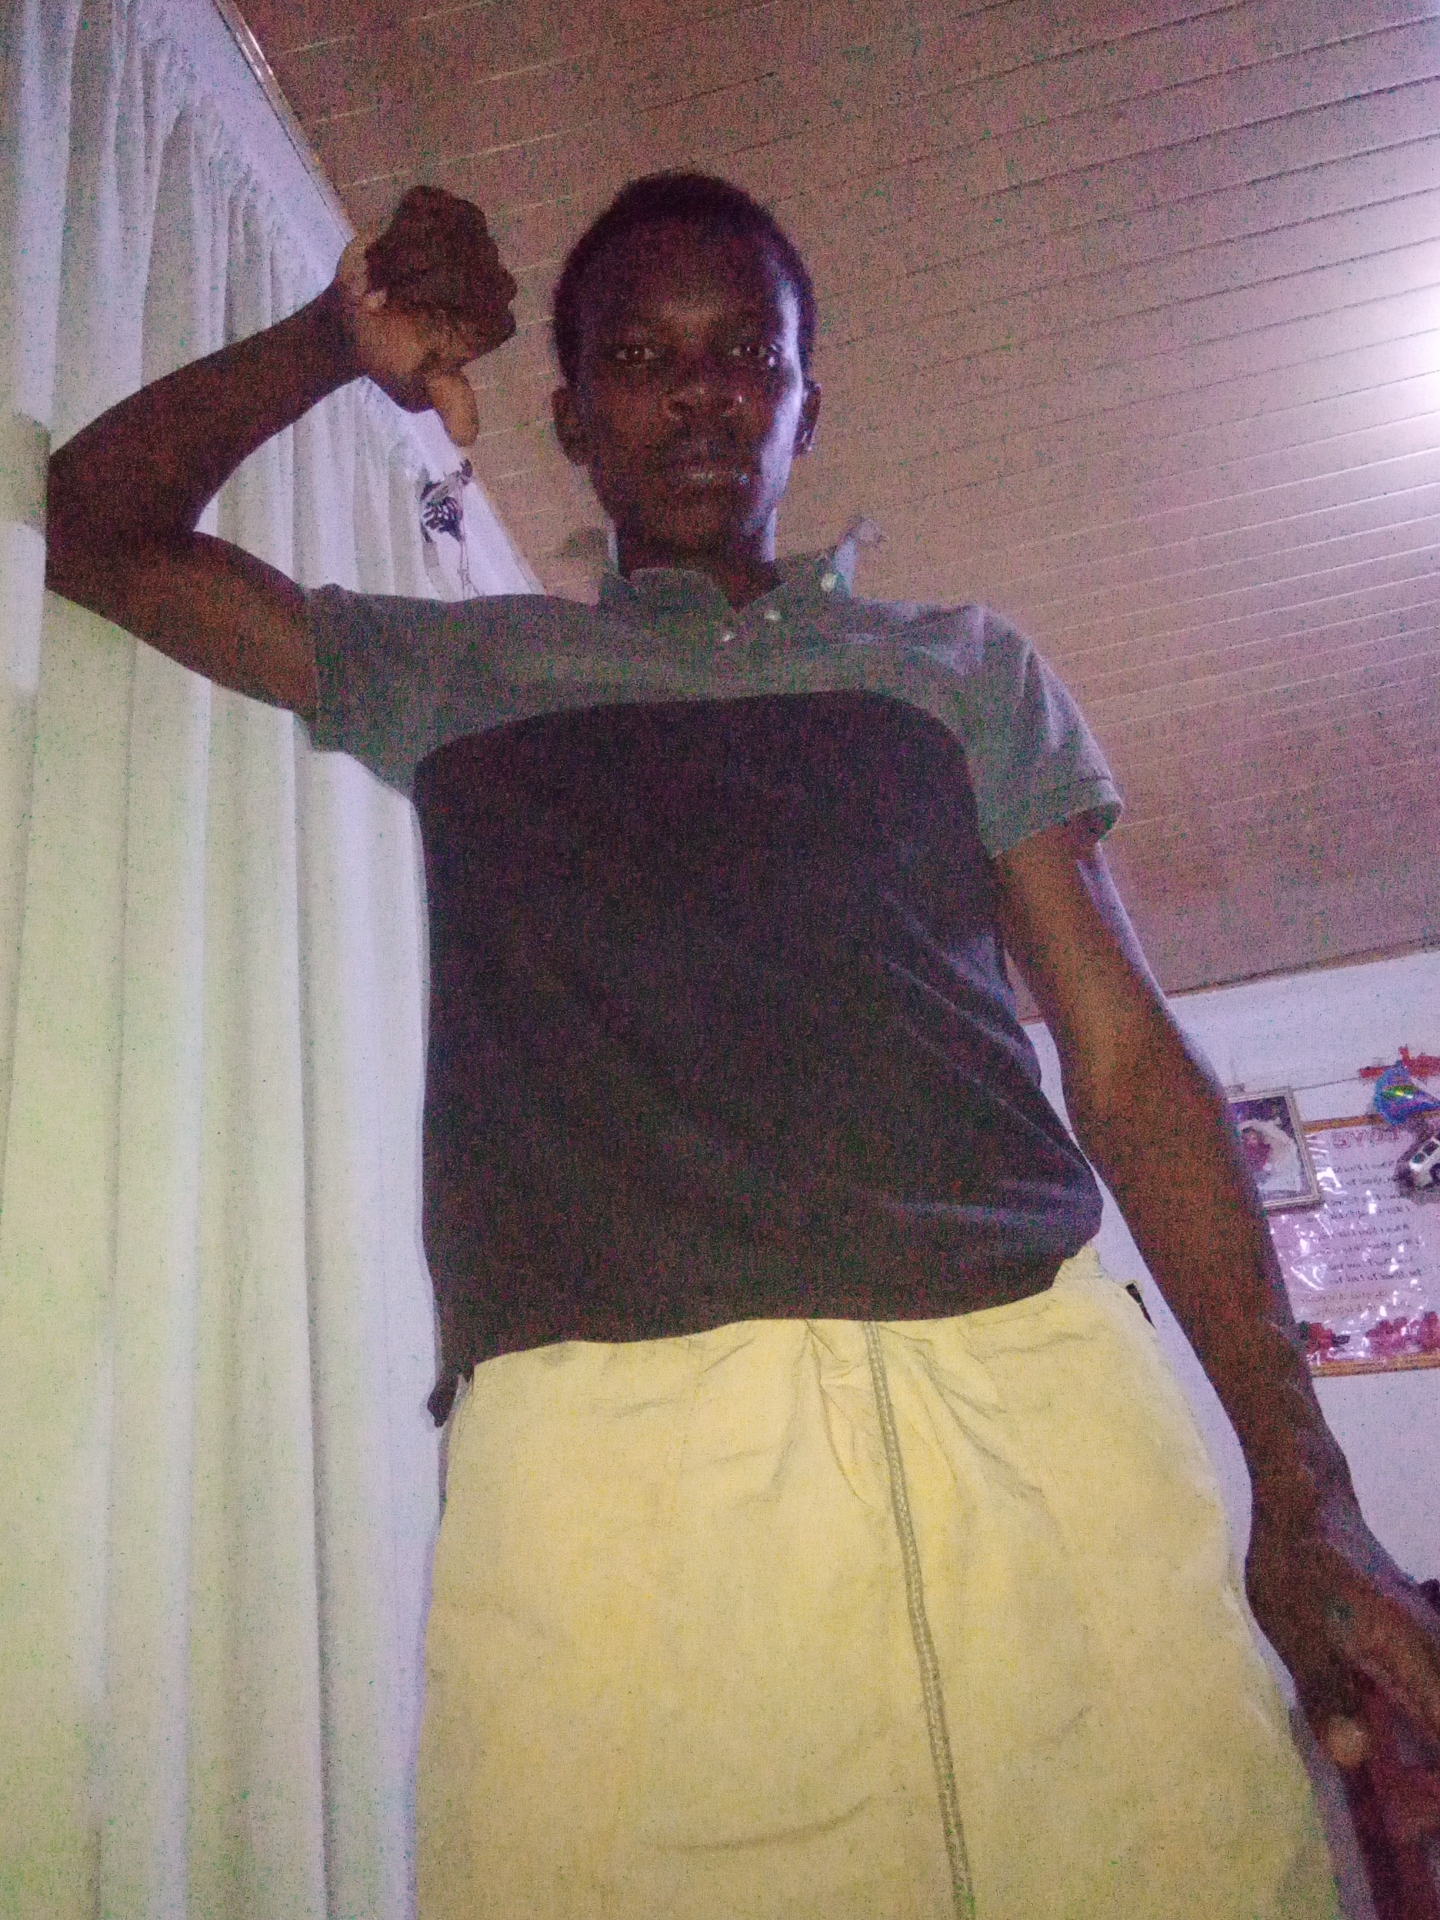
Label: noise